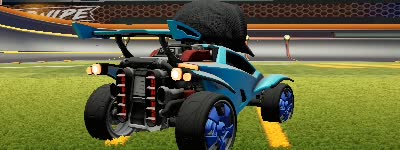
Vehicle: octane